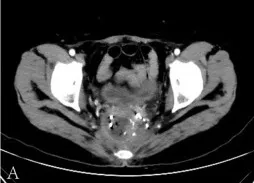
Pre-pelvic exenteration colonoscopy, CT, post-operative pathology and reconstruction: CT scan showed a mass-like slightly hypodense shadow next to the right side of the rectal stump. The lesion was poorly demarcated from the right vaginal wall and presacral soft tissue and invaded the surrounding tethered fascia and right levator ani muscle. The rectal cavity was compressed and deformed(A-C).
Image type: radiology (ct)